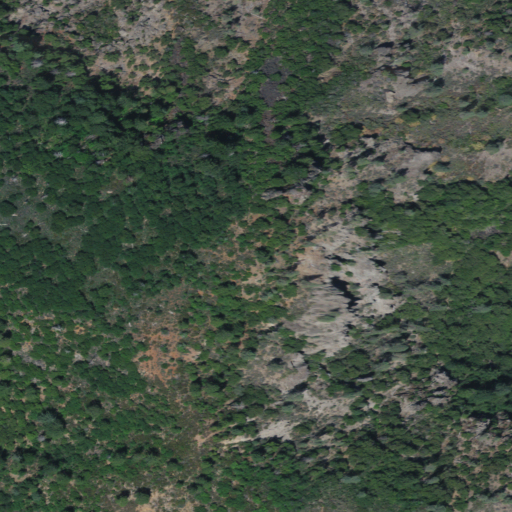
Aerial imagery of mountain in California named Pinnacle Peak containing evergreen forest and shrub